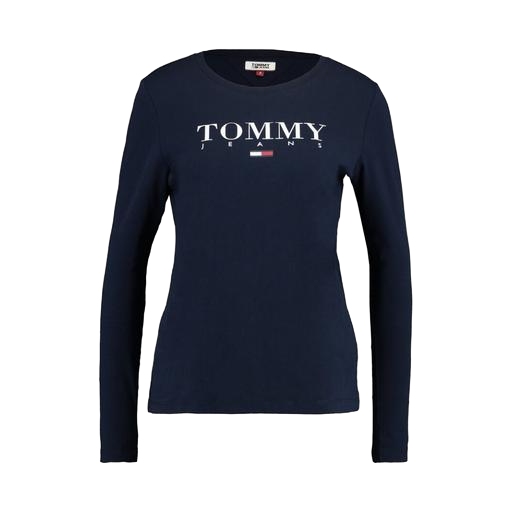
blue iconic women's long-sleeved t-shirt, logo-embroidered top, long sleeve tee, white background